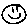
Label: smiley face